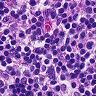
Metastatic tissue present: no